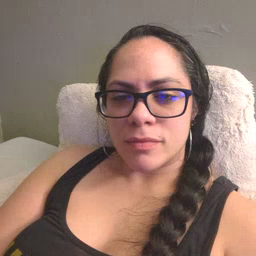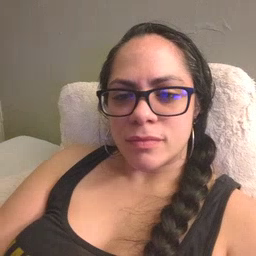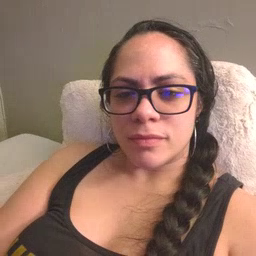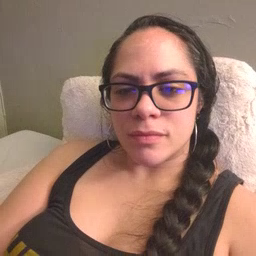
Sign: bird